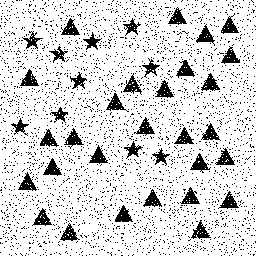
Squares: 0
Triangles: 28
Stars: 10
Total shapes: 38